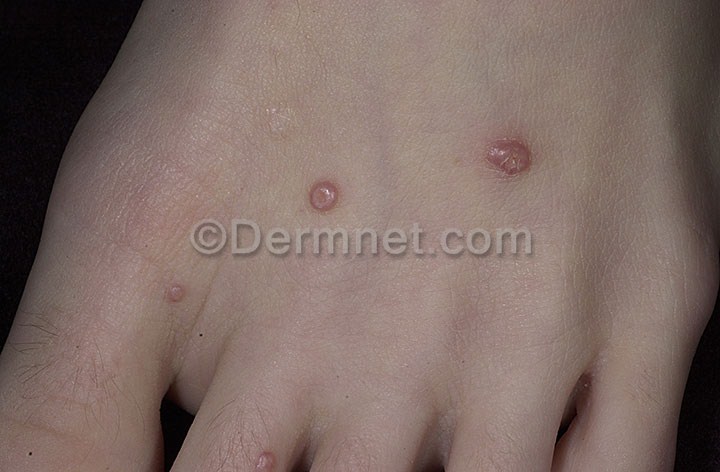
Disease: Warts Molluscum and other Viral Infections